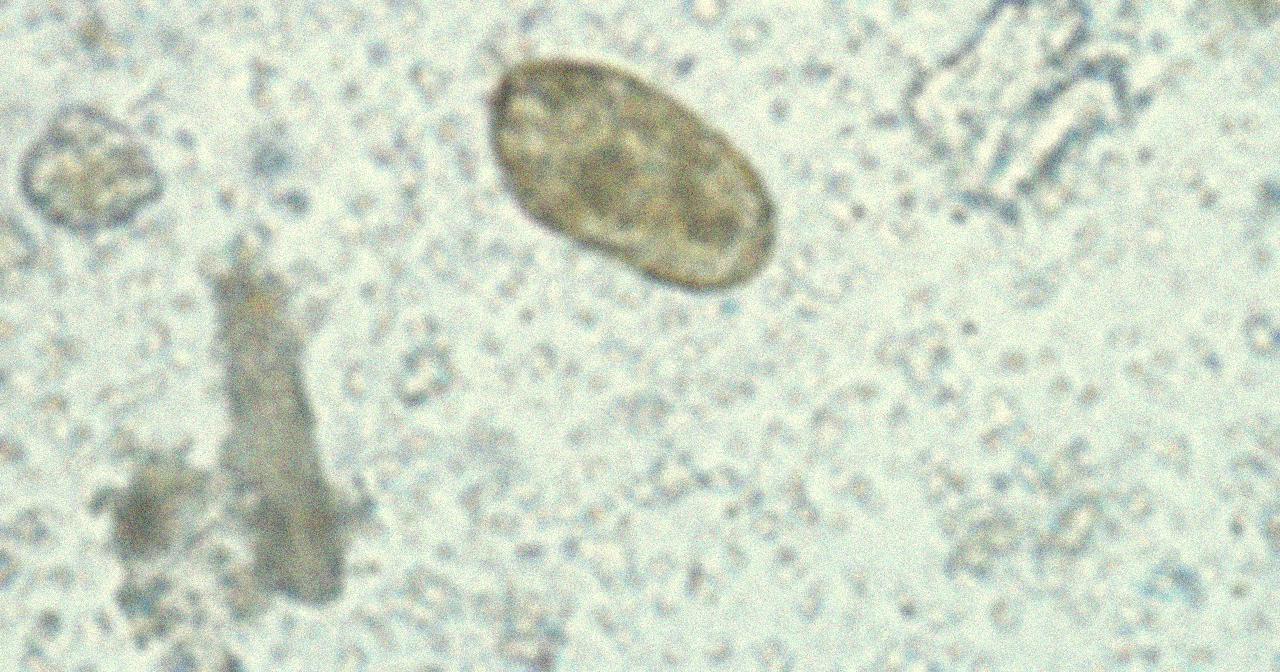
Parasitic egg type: Paragonimus spp